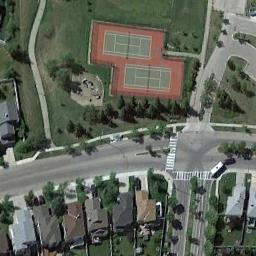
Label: tennis_court